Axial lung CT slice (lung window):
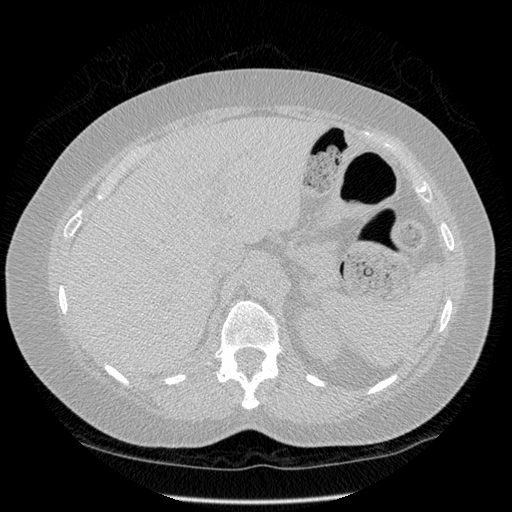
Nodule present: no